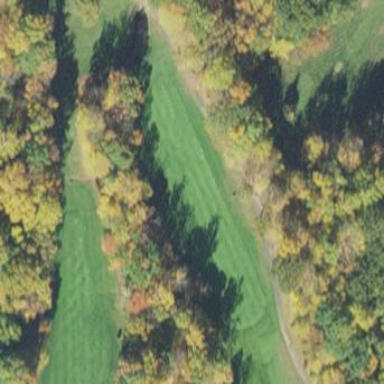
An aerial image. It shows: Grassy area designated as golf fairway.